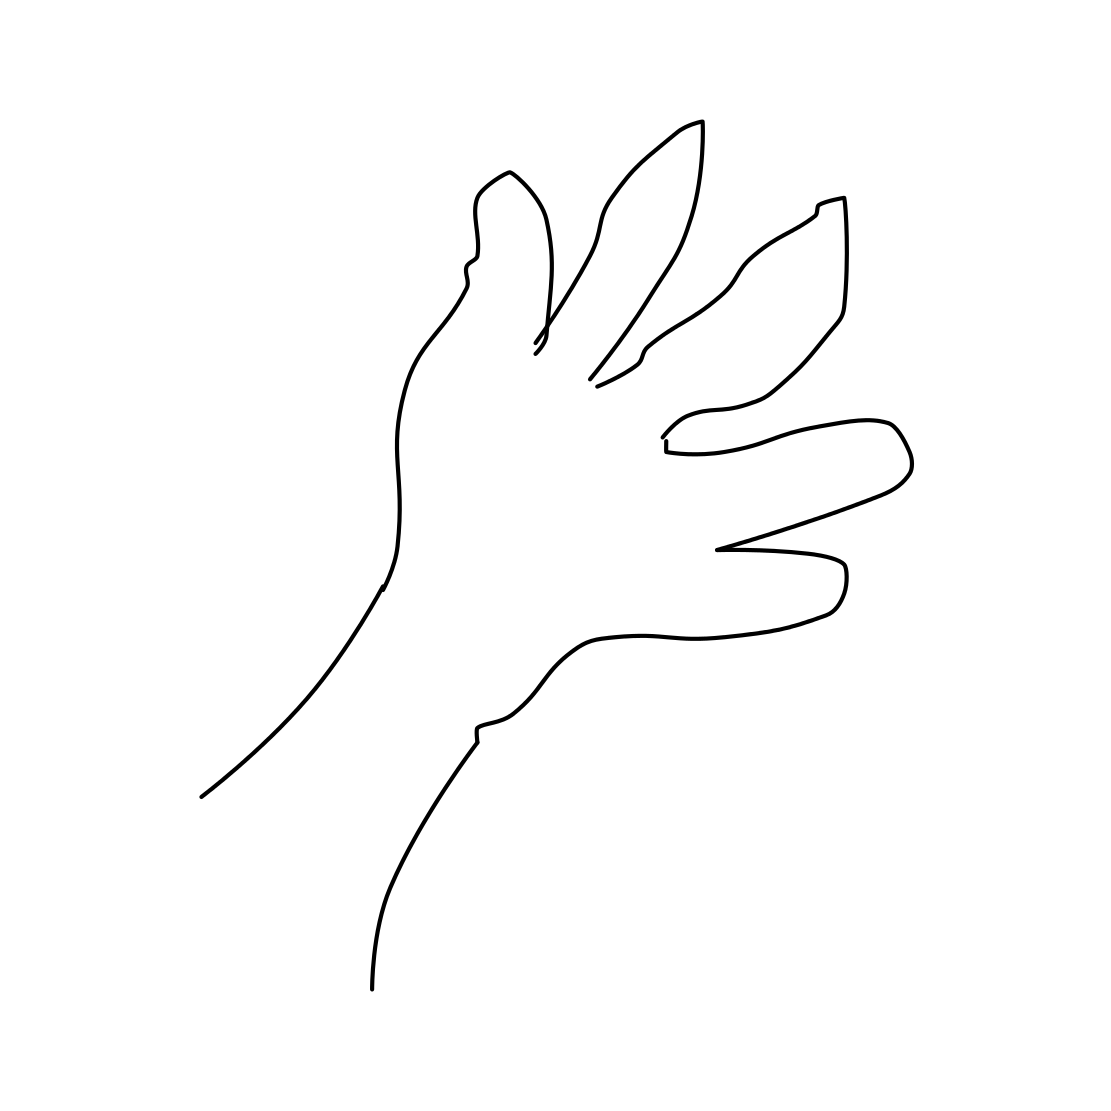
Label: hand